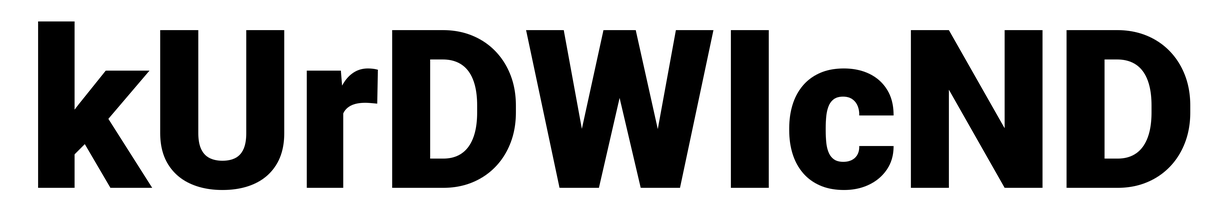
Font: Roboto_Black